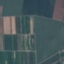
Land use / land cover class: AnnualCrop